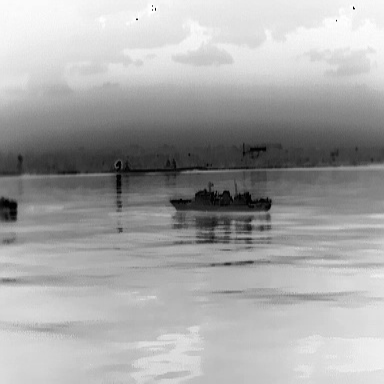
There is a warship in the infrared image.